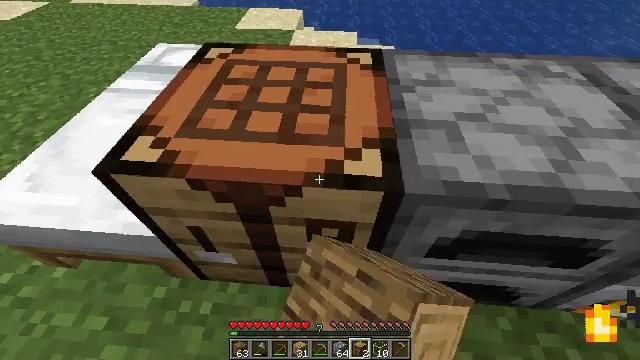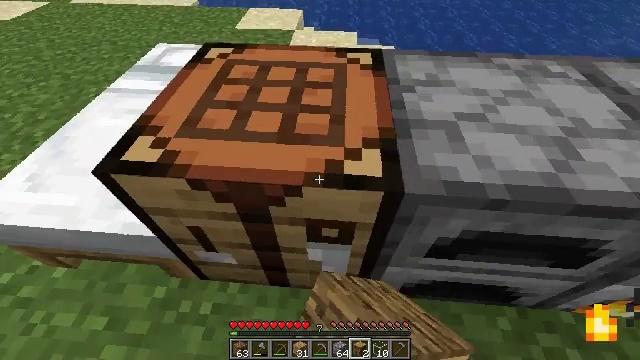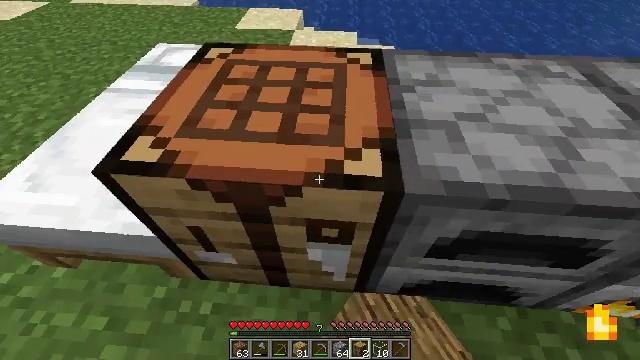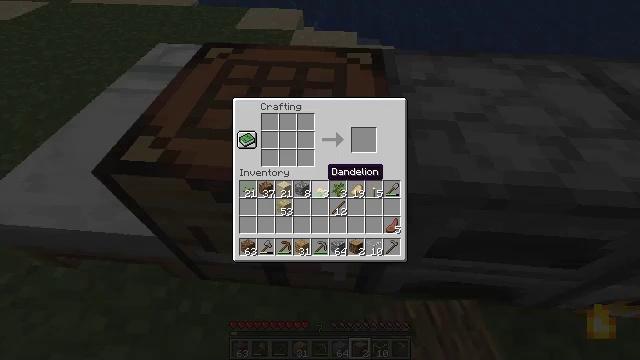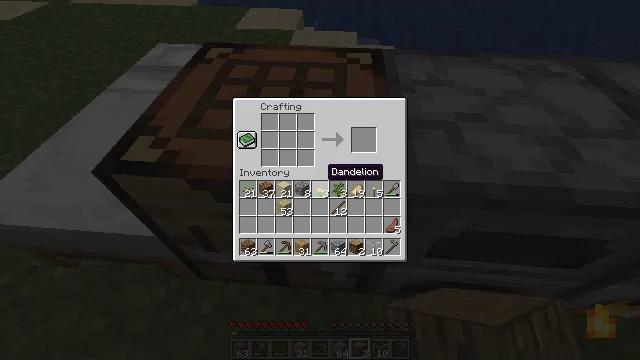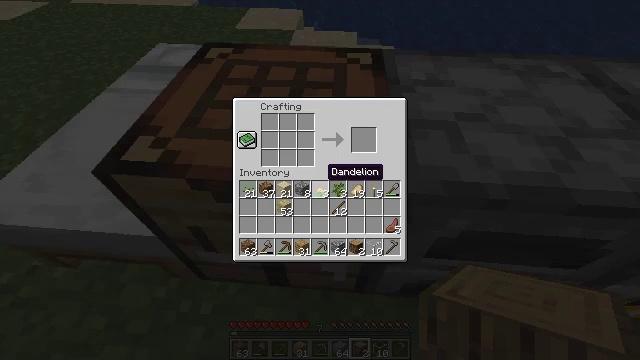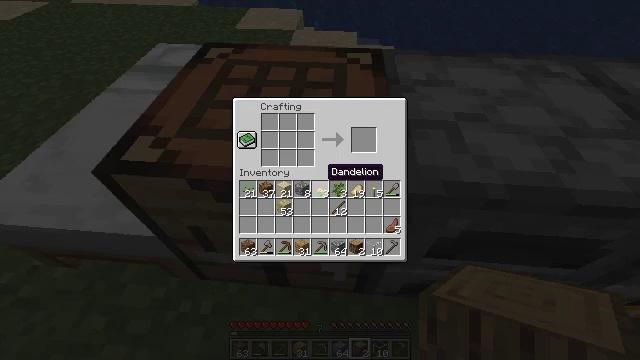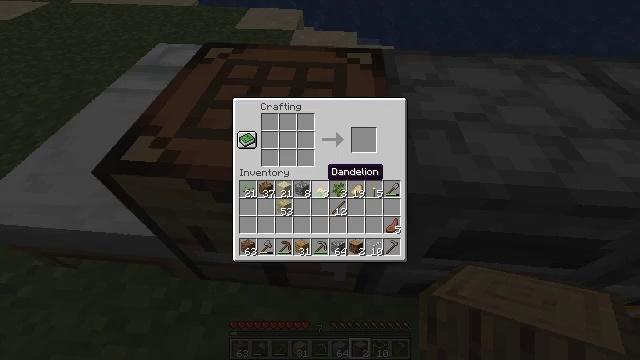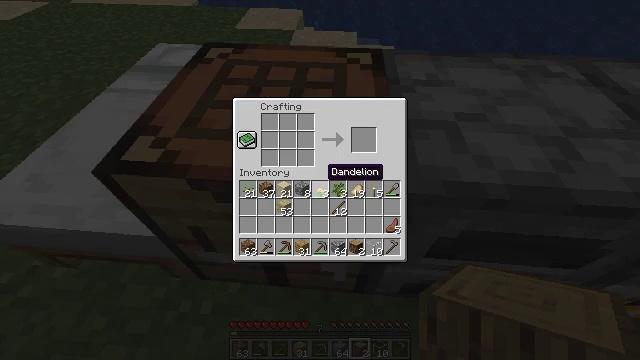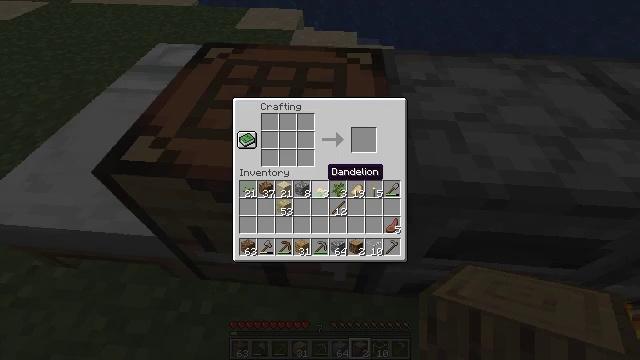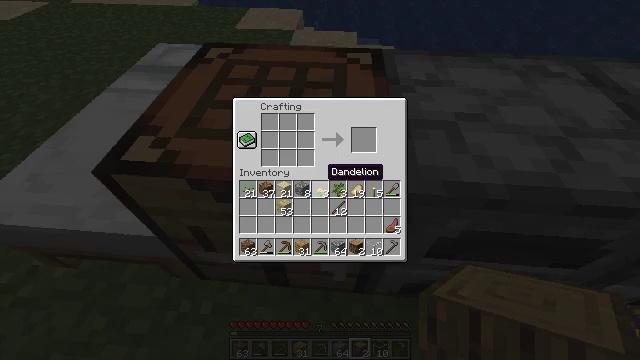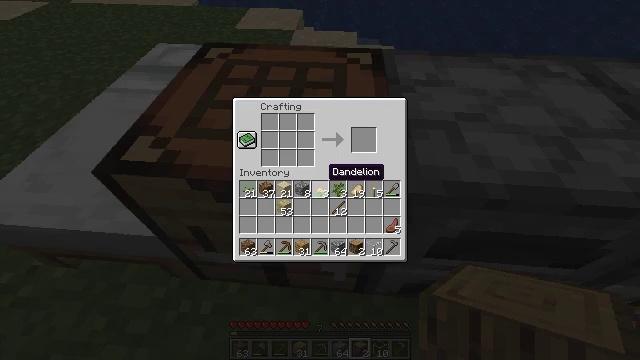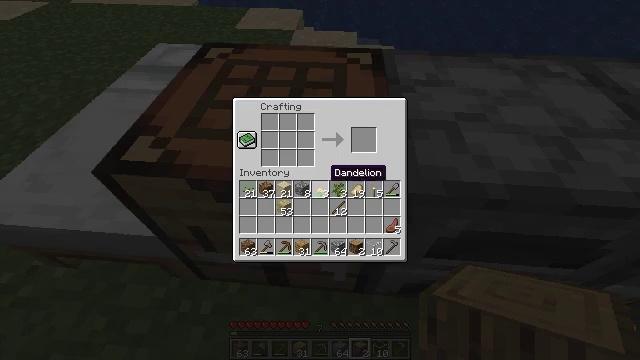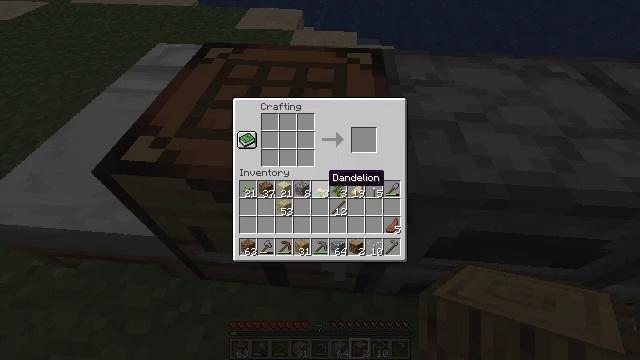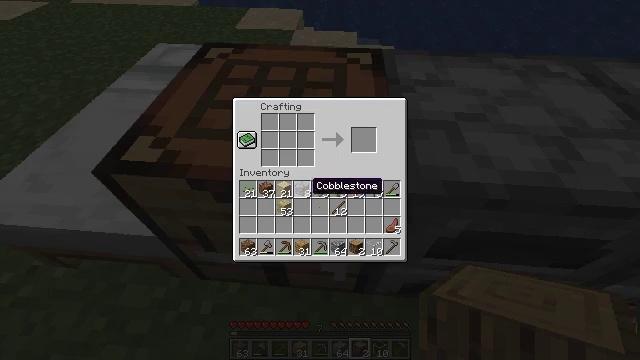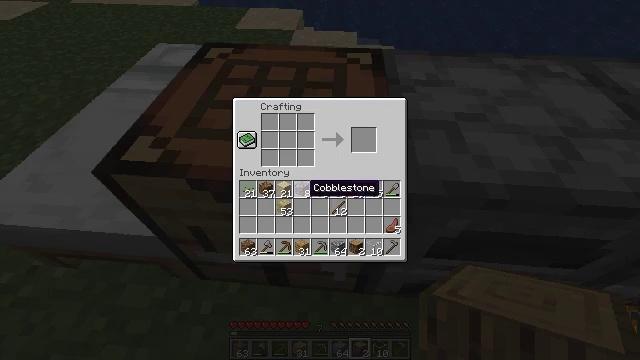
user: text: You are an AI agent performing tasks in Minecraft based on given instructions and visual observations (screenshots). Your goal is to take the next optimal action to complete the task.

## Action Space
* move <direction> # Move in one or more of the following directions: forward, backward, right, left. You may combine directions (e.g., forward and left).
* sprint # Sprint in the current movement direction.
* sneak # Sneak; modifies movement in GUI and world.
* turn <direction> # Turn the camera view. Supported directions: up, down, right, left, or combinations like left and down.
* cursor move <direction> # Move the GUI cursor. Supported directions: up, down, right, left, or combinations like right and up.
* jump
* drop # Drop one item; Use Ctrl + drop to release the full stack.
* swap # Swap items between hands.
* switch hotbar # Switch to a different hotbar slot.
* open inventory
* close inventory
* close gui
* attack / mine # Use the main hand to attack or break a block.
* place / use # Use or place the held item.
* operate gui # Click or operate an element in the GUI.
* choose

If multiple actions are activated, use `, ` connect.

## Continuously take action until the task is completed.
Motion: motion action
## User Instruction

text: Get birch slabs by crafting them.
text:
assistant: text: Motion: no_op
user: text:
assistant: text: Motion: no_op
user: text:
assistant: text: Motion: no_op
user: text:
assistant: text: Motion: no_op
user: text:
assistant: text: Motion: no_op
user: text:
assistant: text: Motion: no_op
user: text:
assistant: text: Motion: no_op
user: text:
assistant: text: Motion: no_op
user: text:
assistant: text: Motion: no_op
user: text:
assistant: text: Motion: no_op
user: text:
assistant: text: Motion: no_op
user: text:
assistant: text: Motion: no_op
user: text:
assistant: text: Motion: no_op
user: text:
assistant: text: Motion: cursor move left and down
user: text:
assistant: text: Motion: no_op
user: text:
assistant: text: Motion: no_op
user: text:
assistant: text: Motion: no_op
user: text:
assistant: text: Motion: no_op
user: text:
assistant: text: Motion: no_op
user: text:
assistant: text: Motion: no_op
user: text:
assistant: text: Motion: no_op
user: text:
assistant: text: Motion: no_op
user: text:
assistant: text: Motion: no_op
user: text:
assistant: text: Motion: no_op
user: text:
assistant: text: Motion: no_op
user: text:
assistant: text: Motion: no_op
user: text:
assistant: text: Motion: no_op
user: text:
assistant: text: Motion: no_op
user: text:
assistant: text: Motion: no_op
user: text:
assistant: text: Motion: no_op